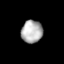
Tissue: lung
Cell type: Fibroblasts
Senescence score: 0.6353
Nuclear area (px): 472
Mean DAPI intensity: 176.818